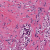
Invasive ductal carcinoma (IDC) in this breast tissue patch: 0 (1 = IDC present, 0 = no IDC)